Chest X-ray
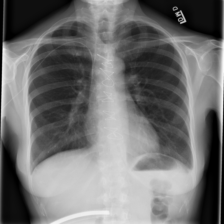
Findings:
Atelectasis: negative
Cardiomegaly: negative
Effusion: negative
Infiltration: negative
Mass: negative
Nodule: negative
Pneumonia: negative
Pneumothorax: negative
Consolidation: negative
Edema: negative
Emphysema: negative
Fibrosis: negative
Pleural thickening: negative
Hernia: negative